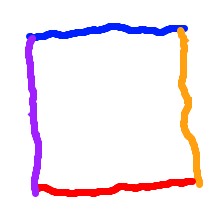
Shape: square